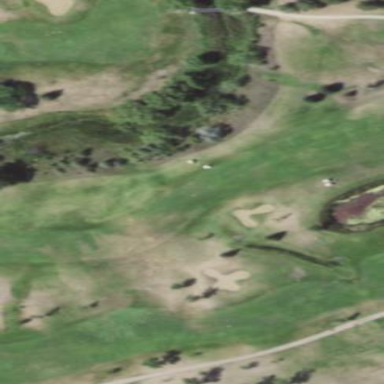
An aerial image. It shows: Grassy area designated as golf fairway.